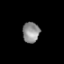
Tissue: prostate
Cell type: T cells
Senescence score: 0.3427
Nuclear area (px): 344
Mean DAPI intensity: 140.852